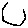
Label: hexagon